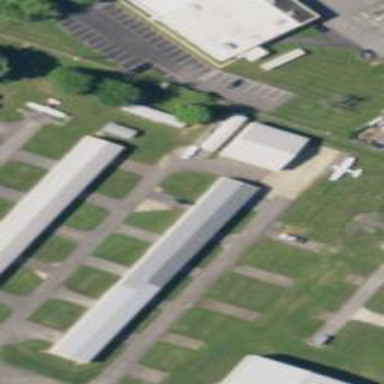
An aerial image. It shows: Hangar.